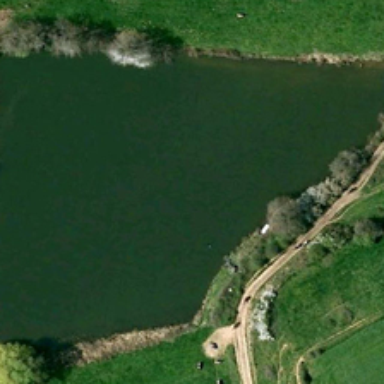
Several green trees and meadows are around an almost triangular green pond .